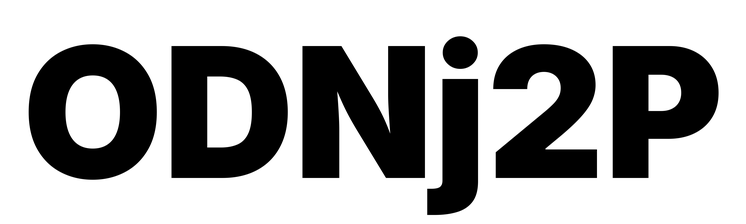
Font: Inter_Black